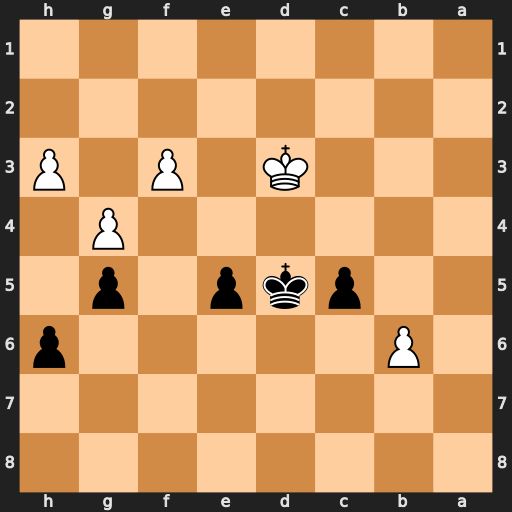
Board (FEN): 8/8/1P5p/2pkp1p1/6P1/3K1P1P/8/8
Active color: b
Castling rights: -
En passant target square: -
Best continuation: Kc6 Kc4 Kxb6 Kd5 Kb5